Question: I have a program in which users can create boxes with different widths and heights.
I also have a texture (512 x 512 Pixel) which should lay on every box.
Now I have the problem that on 90x90 Box ('Mesh.Box') i can lay the texture 4x4 times.
So I thought that i could use the ratio 4/90 so texture the boxes. But that does not work
The box has a width by 28.723 and a height by 56.43661
I use the following code to calculate the texture coords:
'''
float tex_coords_w = 4.0f / 90;
float tex_coords_h = 4.0f / 90;
mesh = Mesh.Box(d3dDevice, width, height, 0);
Mesh tempMesh = mesh.Clone(mesh.Options.Value, VertexFormats.PositionNormal | VertexFormats.Texture1, d3dDevice);
CustomVertex.PositionNormalTextured[] vertData = (CustomVertex.PositionNormalTextured[])tempMesh.VertexBuffer.Lock(0, typeof(CustomVertex.PositionNormalTextured), LockFlags.None, tempMesh.NumberVertices);
for (int i = vertData.Length / 2; i < vertData.Length; i += 4)
{
vertData[i + 1].Tu = Convert.ToSingle(i) + 0.0f;
vertData[i + 1].Tv = Convert.ToSingle(i) + 0.0f;
vertData[i + 2].Tu = Convert.ToSingle(i) + tex_coords_w * width;
vertData[i + 2].Tv = Convert.ToSingle(i) + 0.0f;
vertData[i + 3].Tu = Convert.ToSingle(i) + tex_coords_w * width;
vertData[i + 3].Tv = Convert.ToSingle(i) + tex_coords_h * height;
vertData[i + 0].Tu = Convert.ToSingle(i) + 0.0f;
vertData[i + 0].Tv = Convert.ToSingle(i) + tex_coords_h * height;
}
tempMesh.VertexBuffer.Unlock();
mesh.Dispose();
mesh = tempMesh;
'''
Can someone help me please?!
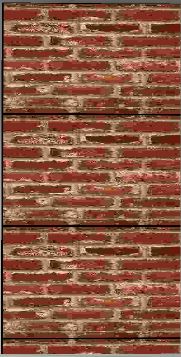
Answer: If you want to repeat the texture n times on each face.
1. Set the texture addressing mode to the WRAP mode
2. Set the texture coordinates as below for each face of the box. A(0, 0) B(n, 0)
-------------------
| |
| |
| |
| |
| |
| |
| |
D(0, n) ------------------- C(n, n)
Here is the code example, I am using native DirectX, take vertex B for example, it's position is (5.0, 5.0, 0), and the texture coordinate is(0, 4.0f), so the texture repeat 4 times across u direction.
'''
// Vertex layout
struct Vertex
{
float x, y, z ; // Position
float u, v ; // Texture coordinates
};
Vertex FrontFace[] =
{
{-5.0f, 5.0f, 0, 0, 0}, // Vertex A
{ 5.0f, 5.0f, 0, 4.0f, 0}, // B
{ 5.0f, -5.0f, 0, 4.0f, 4.0f}, // C
{ 5.0f, -5.0f, 0, 4.0f, 0}, // D
} ;
'''
Typically, the u- and v-texture coordinates that you assign to a vertex are in the range of 0.0 to 1.0 inclusive. However, by assigning texture coordinates outside that range, you can create certain special texturing effects.
see <URL> for details. this is for native DirectX, but you can simply apply it in C#.